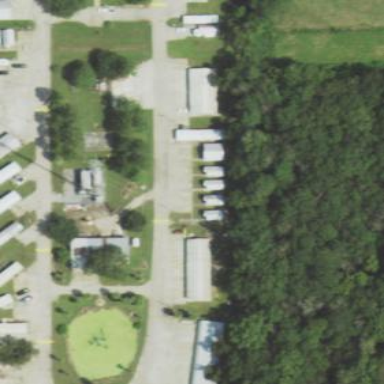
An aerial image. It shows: Residential area designated as trailer park.